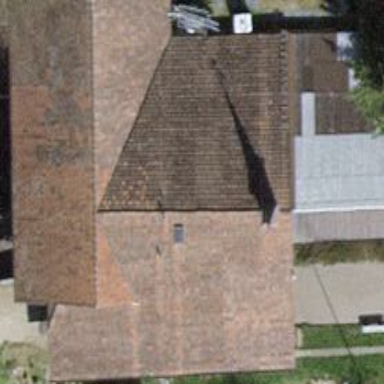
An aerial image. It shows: Building with tile roof.